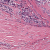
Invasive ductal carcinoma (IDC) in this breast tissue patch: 1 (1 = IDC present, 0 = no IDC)